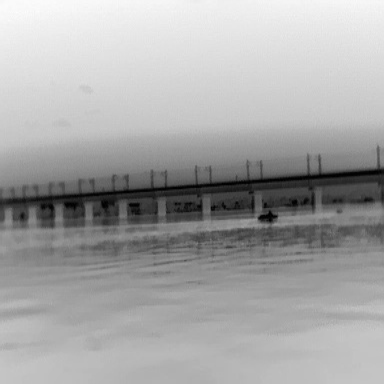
There are two objects shown in the infrared image, including a warship, and a canoe.